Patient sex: F
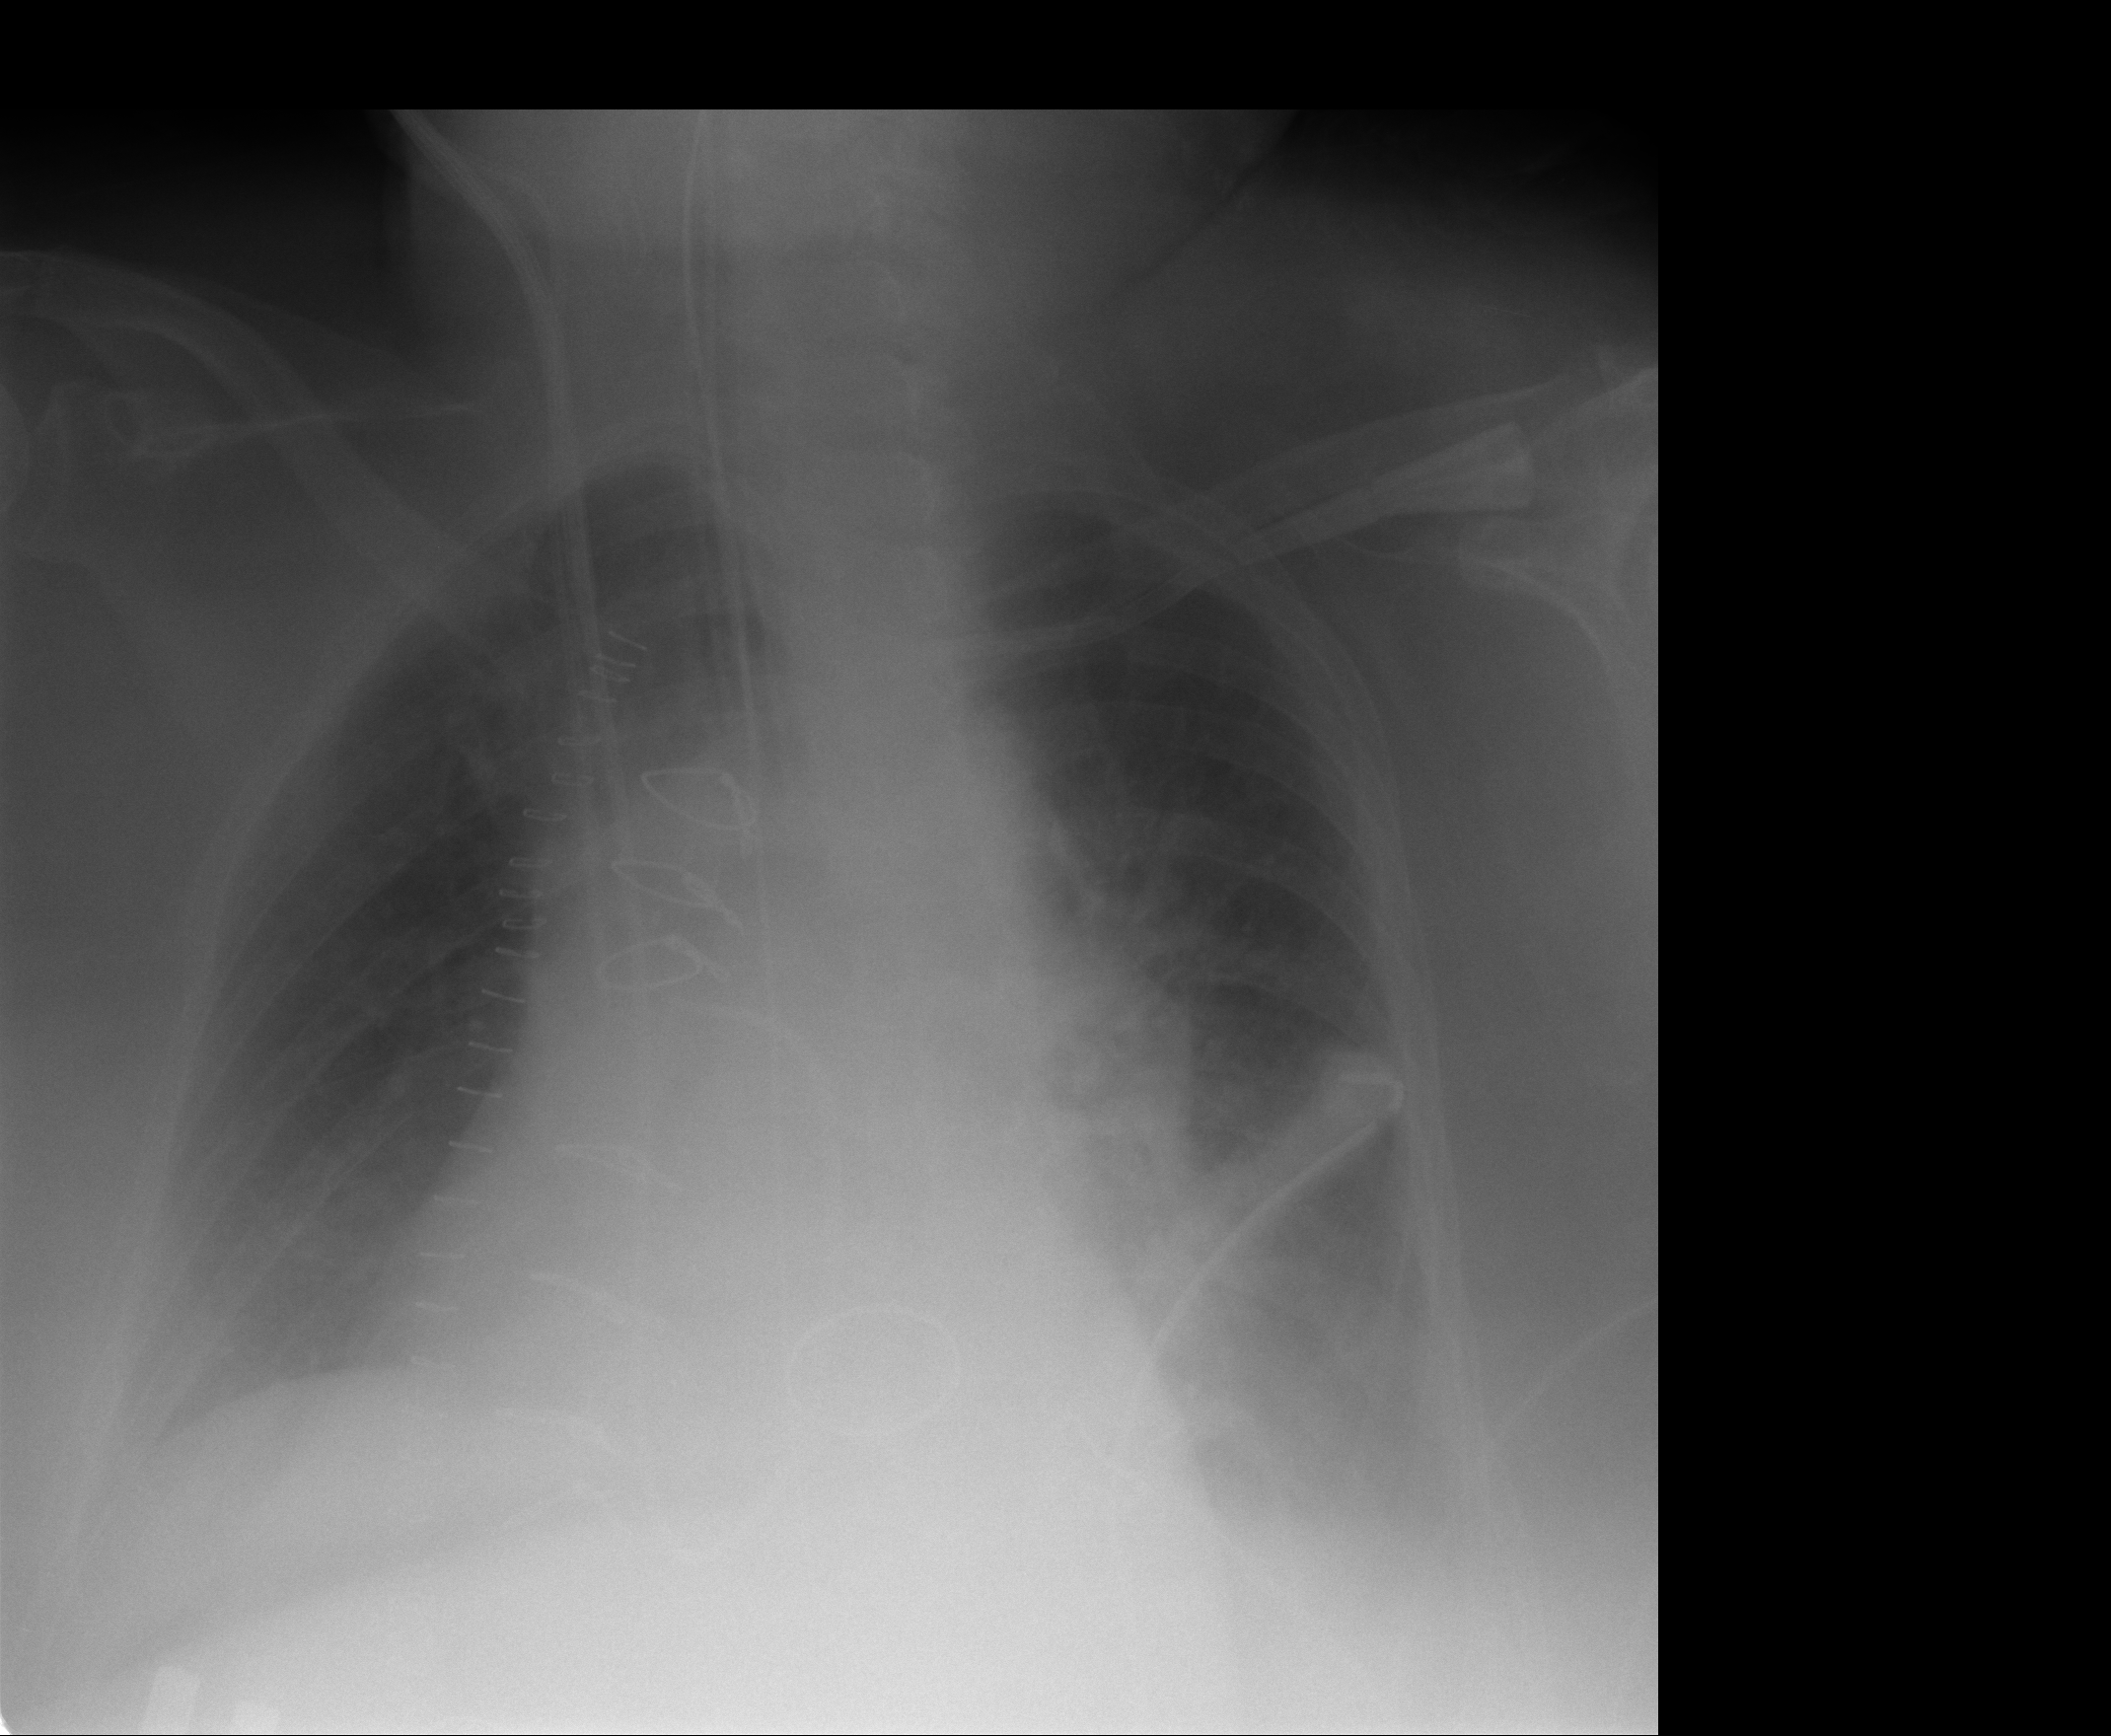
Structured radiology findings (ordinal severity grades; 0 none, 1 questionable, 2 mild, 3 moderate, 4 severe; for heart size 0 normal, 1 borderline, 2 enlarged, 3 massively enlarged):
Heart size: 1
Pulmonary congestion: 2
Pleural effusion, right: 2
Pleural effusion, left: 2
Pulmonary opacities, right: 0
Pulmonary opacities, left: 1
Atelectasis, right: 2
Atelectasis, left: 2